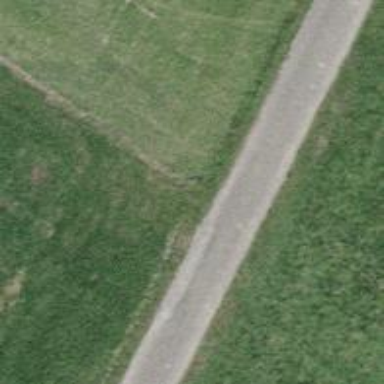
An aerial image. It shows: Pipeline marker.